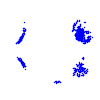
Particle: electron